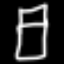
Label: chair